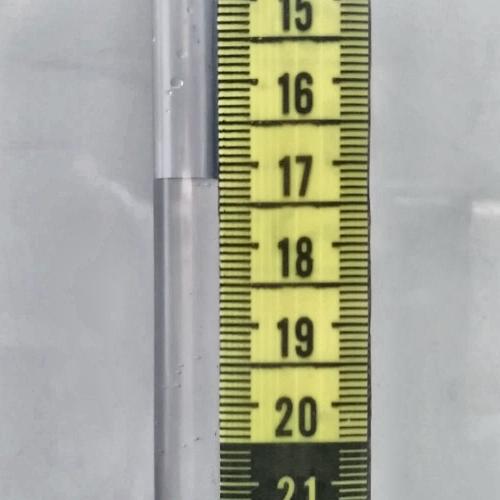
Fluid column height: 17.2 cm